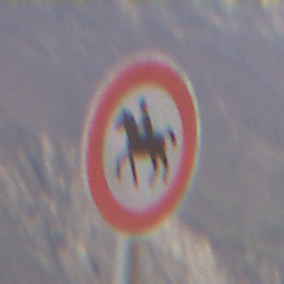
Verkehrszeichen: VerbotReiter
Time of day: Midday
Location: Outdoor (Nature)
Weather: Clear
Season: NotSpecified
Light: Natural